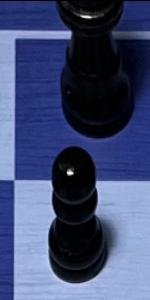
Label: Pawn_Black